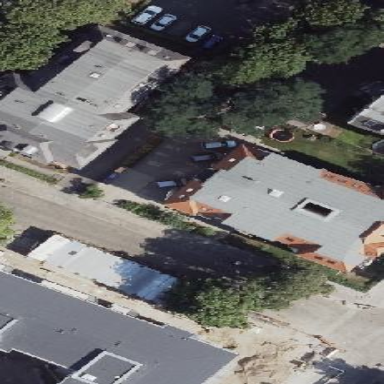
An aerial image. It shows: Building with corner saltbox roof shape.